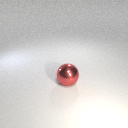
large red metal sphere